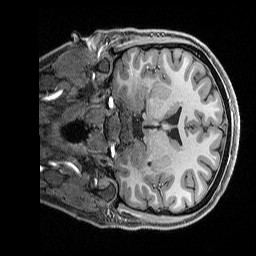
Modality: T1w
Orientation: coronal
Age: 22
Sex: female
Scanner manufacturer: siemens
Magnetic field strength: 3 T
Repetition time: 2.5 s
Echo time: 0.00296 s